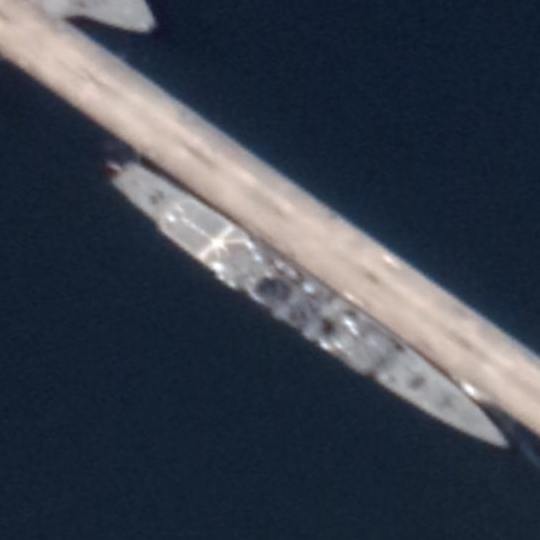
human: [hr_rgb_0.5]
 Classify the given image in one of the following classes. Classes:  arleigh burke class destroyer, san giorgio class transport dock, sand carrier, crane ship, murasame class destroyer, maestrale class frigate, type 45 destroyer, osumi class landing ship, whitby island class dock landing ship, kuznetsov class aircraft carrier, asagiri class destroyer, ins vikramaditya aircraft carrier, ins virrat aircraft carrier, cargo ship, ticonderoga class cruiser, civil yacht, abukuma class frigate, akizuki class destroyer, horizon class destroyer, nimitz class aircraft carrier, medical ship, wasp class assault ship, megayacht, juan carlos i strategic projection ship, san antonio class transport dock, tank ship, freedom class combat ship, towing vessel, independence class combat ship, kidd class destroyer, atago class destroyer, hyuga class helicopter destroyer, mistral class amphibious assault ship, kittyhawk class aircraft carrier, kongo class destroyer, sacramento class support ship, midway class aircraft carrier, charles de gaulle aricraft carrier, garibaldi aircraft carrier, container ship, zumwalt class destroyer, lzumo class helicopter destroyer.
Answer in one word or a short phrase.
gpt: Abukuma class frigate

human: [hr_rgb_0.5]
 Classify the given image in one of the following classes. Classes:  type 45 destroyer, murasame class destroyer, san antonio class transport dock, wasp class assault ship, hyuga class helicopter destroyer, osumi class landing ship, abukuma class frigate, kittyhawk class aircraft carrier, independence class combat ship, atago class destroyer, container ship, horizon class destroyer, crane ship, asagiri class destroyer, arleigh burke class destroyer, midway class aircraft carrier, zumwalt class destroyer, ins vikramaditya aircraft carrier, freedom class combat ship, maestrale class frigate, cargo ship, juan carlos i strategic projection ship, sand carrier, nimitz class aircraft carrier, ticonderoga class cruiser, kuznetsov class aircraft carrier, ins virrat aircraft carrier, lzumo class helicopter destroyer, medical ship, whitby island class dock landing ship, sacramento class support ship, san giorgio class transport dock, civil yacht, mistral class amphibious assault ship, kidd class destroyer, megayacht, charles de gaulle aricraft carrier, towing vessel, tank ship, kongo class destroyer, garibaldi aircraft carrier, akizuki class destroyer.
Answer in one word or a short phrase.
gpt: Abukuma class frigate